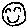
Label: smiley face